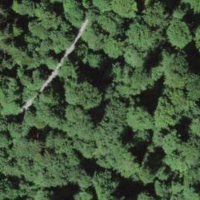
EUNIS habitat code: 41
Species observed at this site:
Lamium galeobdolon
Hypericum hirsutum